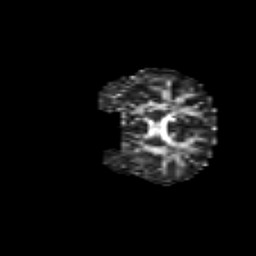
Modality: FA
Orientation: coronal
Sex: female
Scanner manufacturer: siemens
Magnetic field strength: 3 T
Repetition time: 5 s
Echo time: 0.071 s